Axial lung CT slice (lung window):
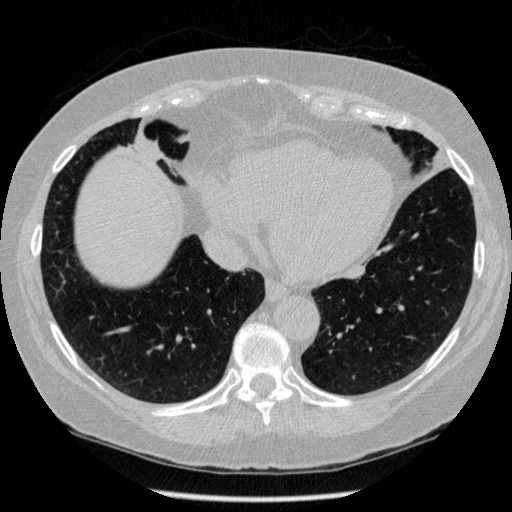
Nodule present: no